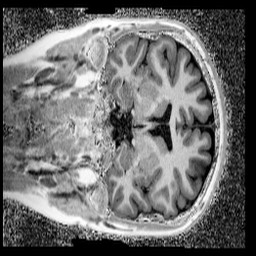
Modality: UNIT1_denoised
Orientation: coronal
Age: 12
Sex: female
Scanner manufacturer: siemens
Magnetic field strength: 3 T
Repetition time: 4 s
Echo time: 0.00299 s